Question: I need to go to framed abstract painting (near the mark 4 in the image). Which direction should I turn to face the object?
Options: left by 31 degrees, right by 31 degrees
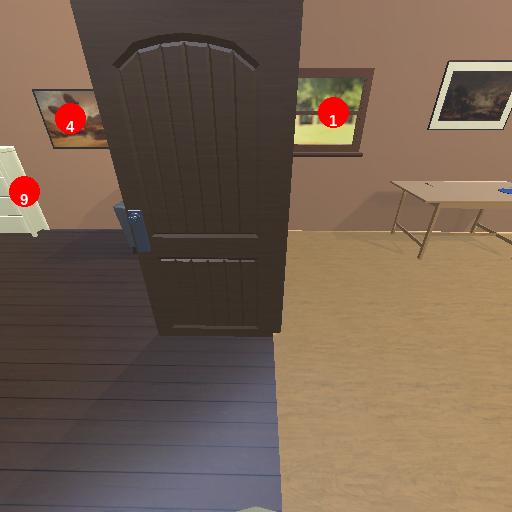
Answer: left by 31 degrees